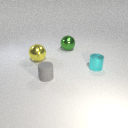
small cyan metal cylinder in front of large green metal sphere